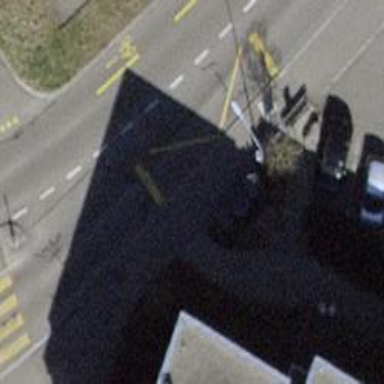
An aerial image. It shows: Bus stop with platform for public transport.